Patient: sex M, age 74
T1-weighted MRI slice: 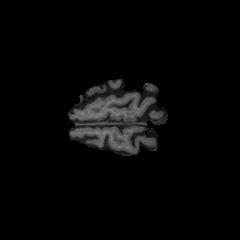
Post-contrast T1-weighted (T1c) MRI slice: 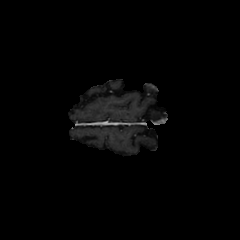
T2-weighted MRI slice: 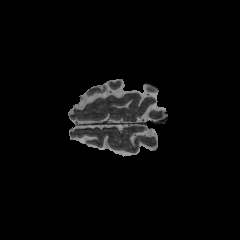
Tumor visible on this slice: no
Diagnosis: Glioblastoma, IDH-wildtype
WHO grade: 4